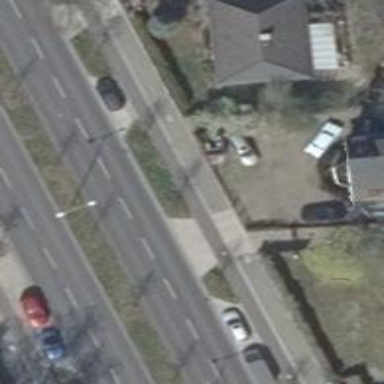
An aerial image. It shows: Asphalt sidewalk with asphalt cycleway.